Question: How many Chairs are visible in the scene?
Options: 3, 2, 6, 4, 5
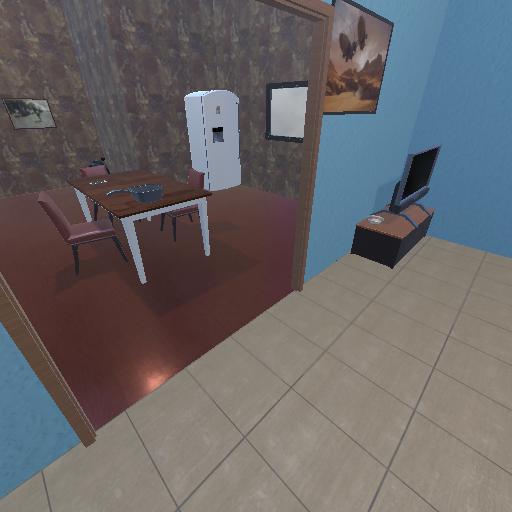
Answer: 3